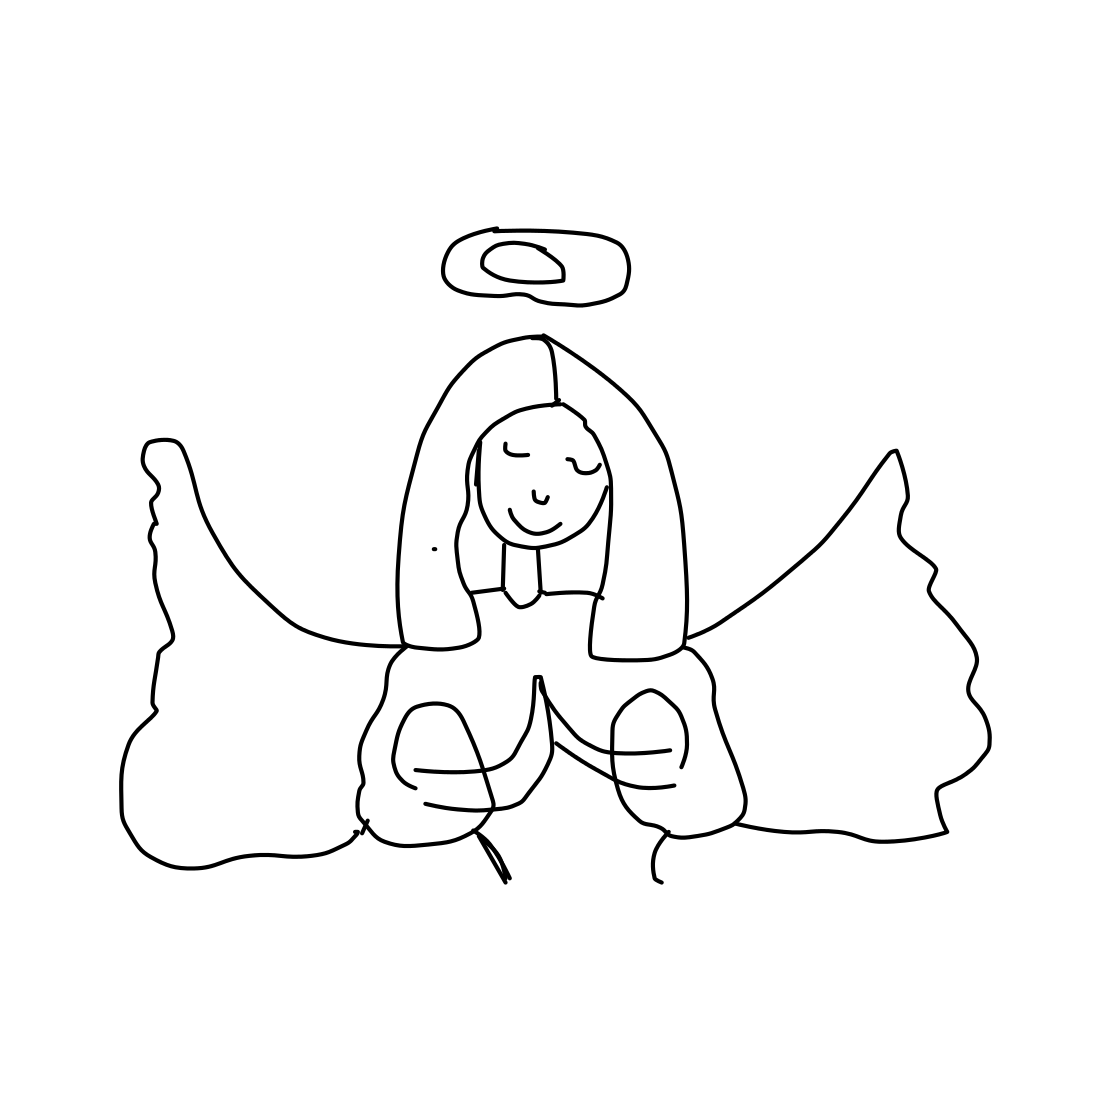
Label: angel